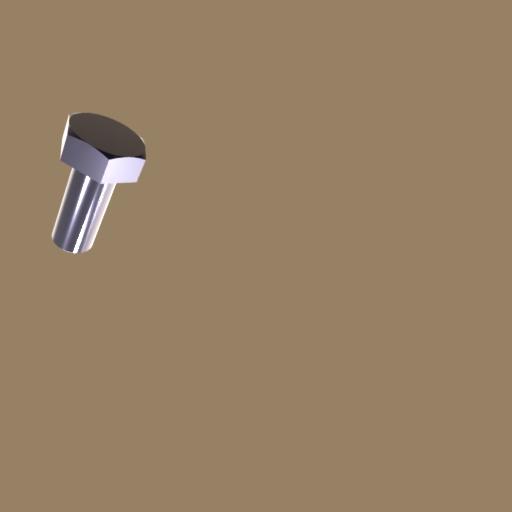
Label: bolt